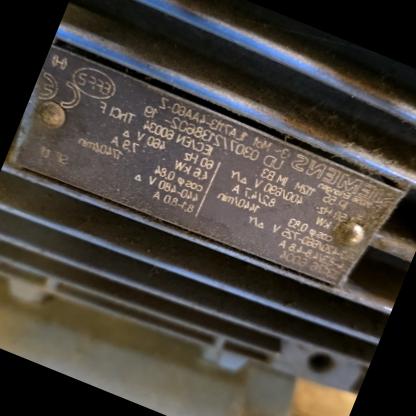
Klasa: tabliczka-znamionowa